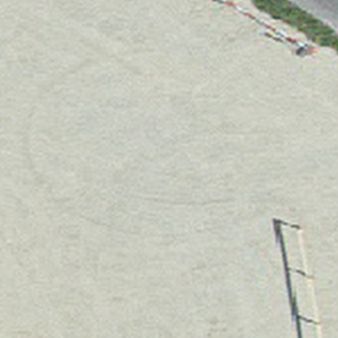
Label: other